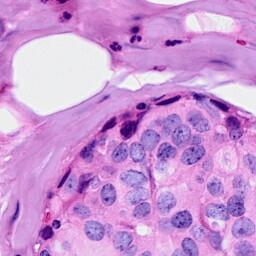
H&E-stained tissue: Breast